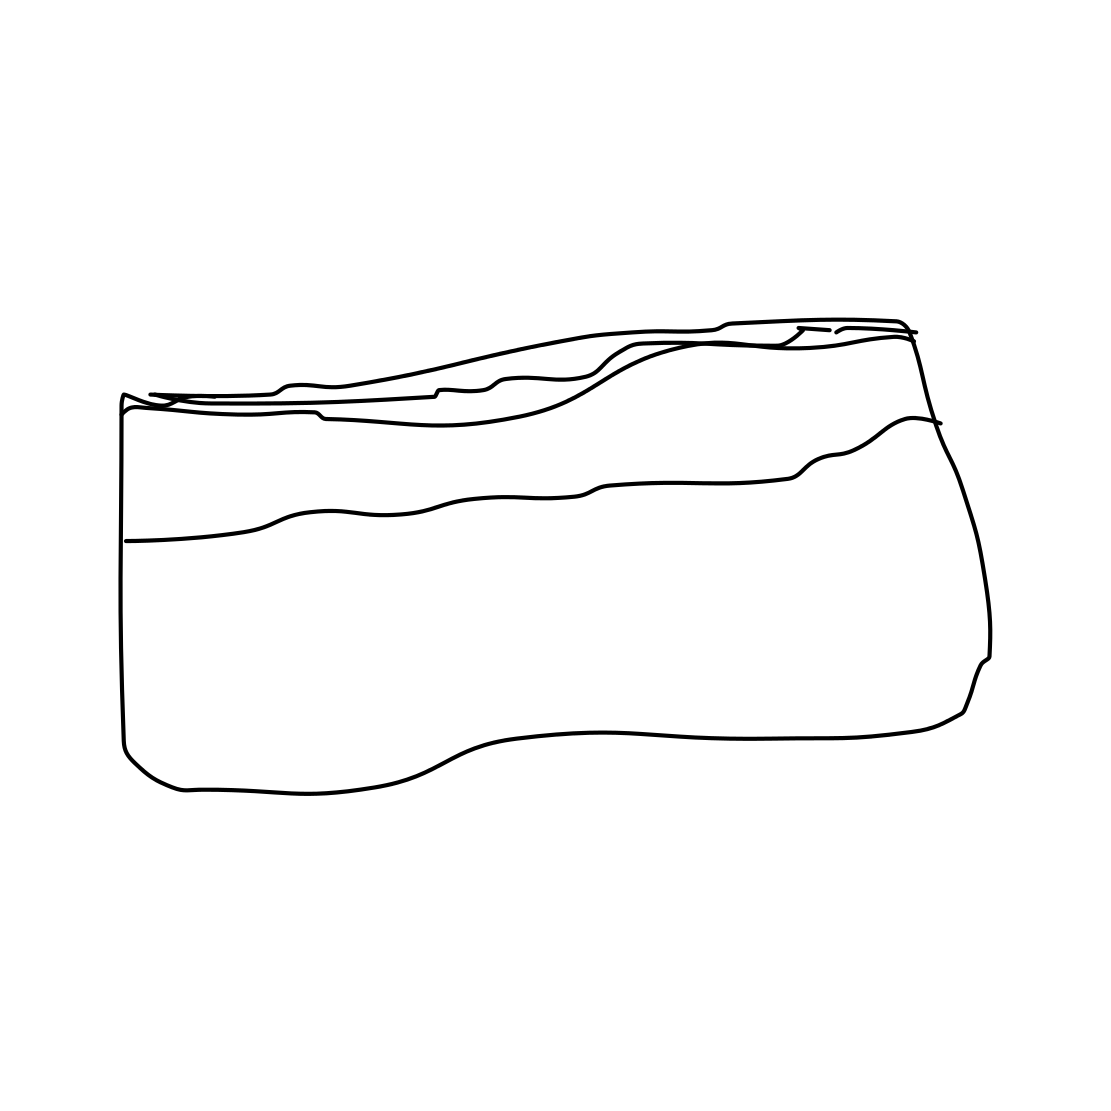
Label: purse